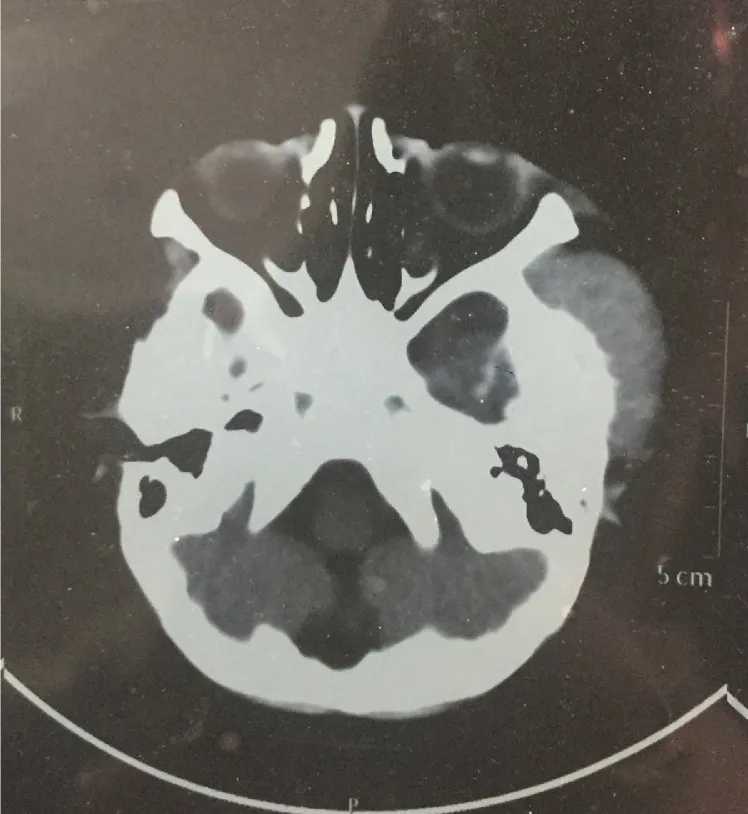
On MRI, a lesion measuring 5 x 3 cm in left temporal region eroding the underlying bone.
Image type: radiology (mri)